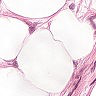
Metastatic tissue present: no